高三 · 度量几何学
14. $\mathrm{AB}$ 是半圆 $O$ 的直径, 点 $C$ 在半圆上, $C D \perp A B$ 于点 $D$, 且 $A D=3 B D$, 则 $\frac{C D}{A D}=$
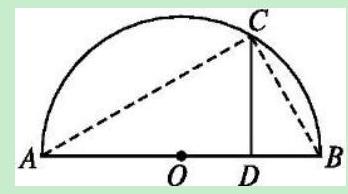
答案: $\frac{\sqrt{3}}{3}$
解析: ：解答：如图,连接 $\mathrm{AC}, \mathrm{BC}$,则

$\angle \mathrm{ACB}=90^{\circ}$.

设 $B D=k$,则 $A D=3 k$.

$\because \mathrm{CD} \perp \mathrm{AB}$,

$\therefore \mathrm{CD}^{2}=\mathrm{AD} \cdot \mathrm{BD}=3 \mathrm{k}^{2}$.

$\therefore \mathrm{CD}=\sqrt{3} \mathrm{k}$,

$\therefore \frac{\mathrm{CD}}{\mathrm{AD}}=\frac{\sqrt{3}}{3}$

分析: 本题主要考查了圆周角定理, 解决问题的关键是根据圆周角定理结合所给条件分析即可